Aerial crown-view tile of a tropical tree (Barro Colorado Island, Panama), acquired 20240813:
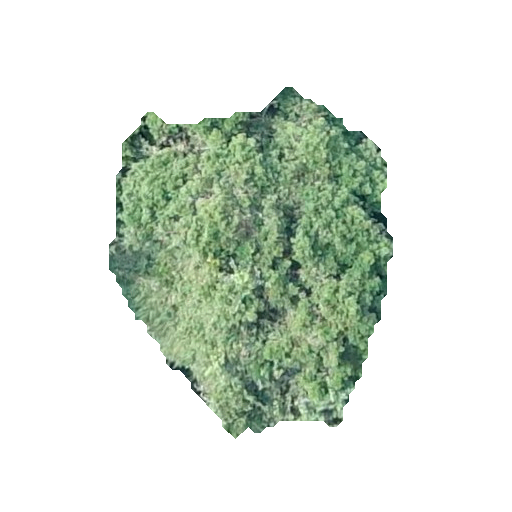
Species: Sloanea terniflora
GBIF accepted scientific name: Sloanea terniflora
Crown area: 108.693 m²